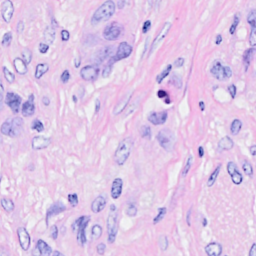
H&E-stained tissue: Breast